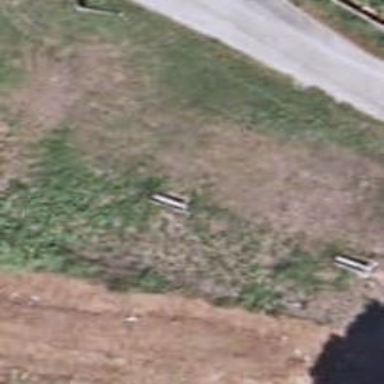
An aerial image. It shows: Picnic table located in leisure land area.